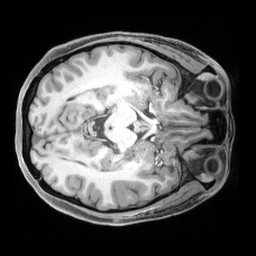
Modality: T1w
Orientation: axial
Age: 20
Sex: female
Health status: healthy
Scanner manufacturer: siemens
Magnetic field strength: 3 T
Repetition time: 2.4 s
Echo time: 0.00194 s